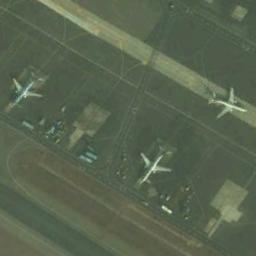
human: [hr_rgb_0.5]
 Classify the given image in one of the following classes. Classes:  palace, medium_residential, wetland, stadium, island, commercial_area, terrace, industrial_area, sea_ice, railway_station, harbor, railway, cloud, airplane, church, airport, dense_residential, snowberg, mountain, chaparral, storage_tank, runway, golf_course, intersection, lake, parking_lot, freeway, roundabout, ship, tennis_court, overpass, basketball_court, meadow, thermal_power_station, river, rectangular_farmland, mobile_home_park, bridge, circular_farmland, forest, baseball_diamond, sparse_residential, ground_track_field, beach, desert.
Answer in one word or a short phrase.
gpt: airplane